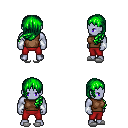
a pixel art fantasy rpg character, male body template, dark elf, purple skin, brown sleeveless shirt, red pants, green left-swept hairstyle, white cloth bracers, white slippers, four views (front, back, left, right), 2x2 character sprite sheet, small pixel art, hard edges, no anti-aliasing